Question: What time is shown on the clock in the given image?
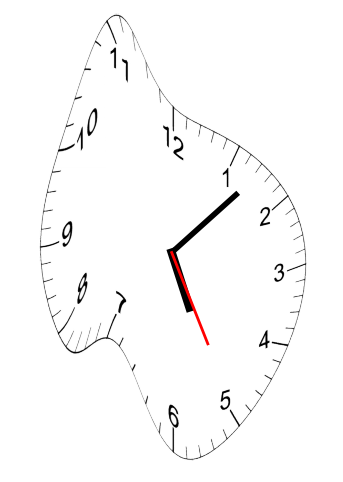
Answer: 05:07:25